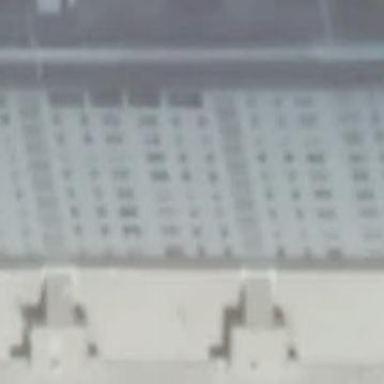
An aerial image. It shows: Part of building.